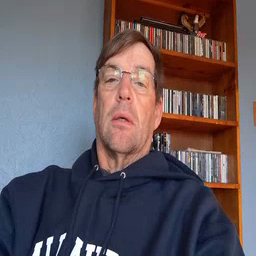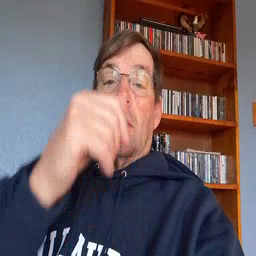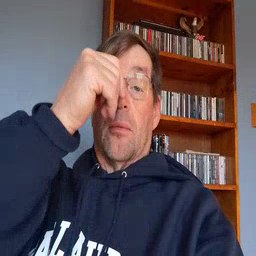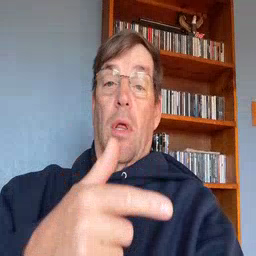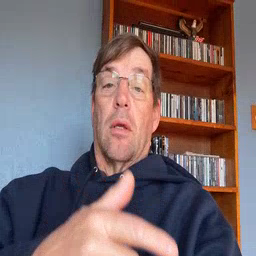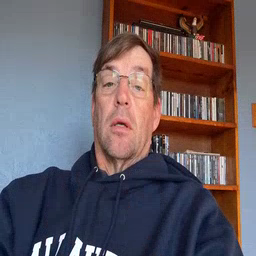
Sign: brother